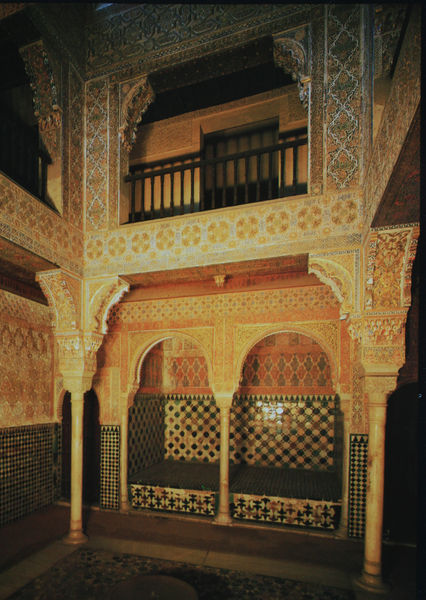
Titel: Hauptraum des Bades, sog. Sala de las Camas
Standort: Granada
Institution: Alhambra
Schlagwörter: dunkel, baden, gelb, ocker, sitzen, braun, bunt, hell, licht, orange, pfeiler, raum, schmuck, schwarz, säule, säulen, gebäude, haus, rot, schloss, zaun, beige, muster, ornament, wand, architektur, stein, innenraum, brüstung, gitter, kirche, boden, gold, interieur, innen, brunnen, skulptur, balkon, relief, farbig, sitz, bogen, hof, bank, empore, rundbogen, fliessen, dekoration, detail, dekor, ornamente, verzierung, bett, geländer, galerie, foto, fotografie, oben, photographie, bögen, bad, nische, arkade, innenhof, wohnhaus, gewölbe, moschee, orient, orientalisch, palast, stockwerk, fliesen, kacheln, mosaik, kunst, kapitelle, kapitell, intarsien, photo, fries, schnörkel, harem, farbfoto, grab, antik, kühl, etagen, geschosse, oker, ballustrade, tempel, sitzfläche, islam, türkei, arabesk, aufnahme, verzierungen, marokko, gallerie, etage, doppelbogen, schwimmbad, gefliest, maurisch, islamisch, morgenland, nordafrika, wandverzierung, blitzlicht, alhambra, arhcitektur, gld, hamam, türkisches bad, badehaus, hammam, goldfarbig, iberisch, kaptille, mosaikl, separee, wasserbad, tasmahal, orientalischarchitektur